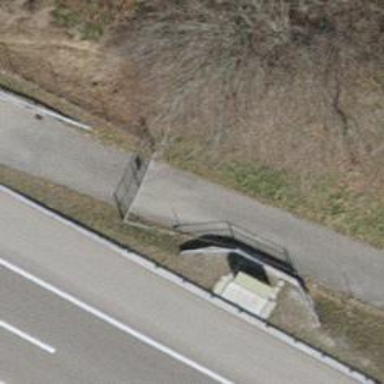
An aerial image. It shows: Gate.